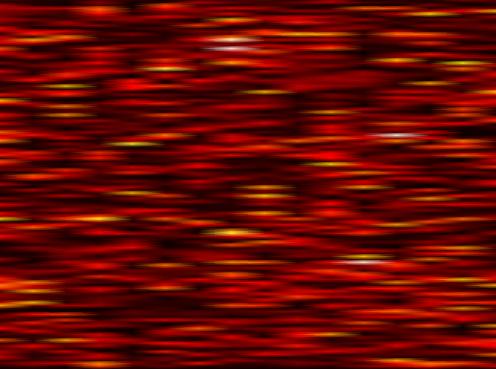
Label: WOLA